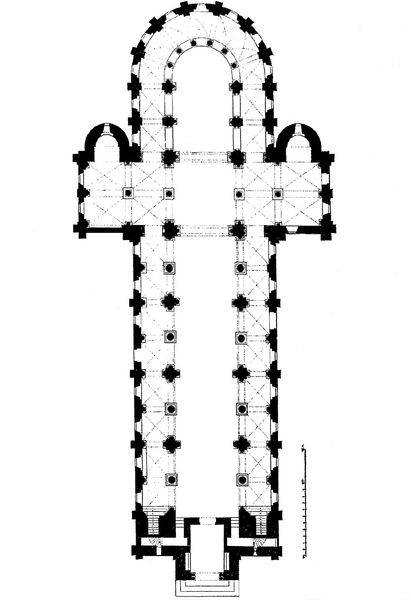
Titel: Ehemalige Benediktinerabtei Jumièges in der Nähe von Rouen
Standort: (F Normandie) (EU - F - Normandie)
Schlagwörter: weiß, fenster, schwarz, skizze, zeichnung, architektur, kirche, turm, schiff, kuppel, treppe, arches, architecture, church, columns, stairs, steps, white, black, france, wall, windows, floor, gang, kreuz, halbrund, portal, kirchenschiff, mittelgang, dreischiffig, altarraum, apsis, chor, plan, entrance, sketch, french, cross, door, basilika, säulengang, grundriss, bauplan, design, rundgang, kapellen, vierung, apse, basilica, cathedral, narthex, nave, floor plan, pews, walls, scale, entry, map, gothic, medieval, aisle, choir, altar, round, chapel, blueprint, ailse, rows, lay out, transcept, kirschenschiff, radial kapellen, cruciform, sacristy, blueproint, diagramm, ailses, frence, churchđ, ambulatory